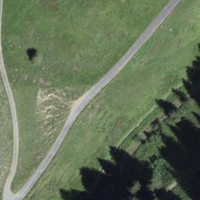
EUNIS habitat code: 23
Species observed at this site:
Petasites hybridus
Carduus personata